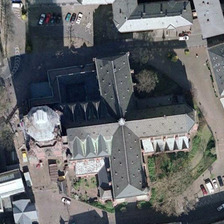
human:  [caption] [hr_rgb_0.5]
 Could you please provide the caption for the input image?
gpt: several cars and green trees are near a church surrounded by several buildings .

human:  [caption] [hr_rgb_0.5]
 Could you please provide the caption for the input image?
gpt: several cars and green trees are near a church surrounded by several buildings .

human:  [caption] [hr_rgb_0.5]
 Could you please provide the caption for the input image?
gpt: several cars and green trees are near a church surrounded by several buildings .

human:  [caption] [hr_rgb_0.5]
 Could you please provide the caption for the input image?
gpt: several cars and green trees are near a church surrounded by several buildings .

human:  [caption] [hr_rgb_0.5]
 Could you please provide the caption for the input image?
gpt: several cars and green trees are near a church surrounded by several buildings .